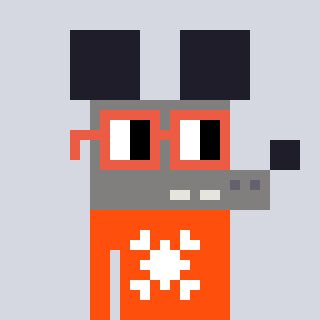
a pixel art character with square orange glasses, a mouse-shaped head and a orange-colored body on a cool background